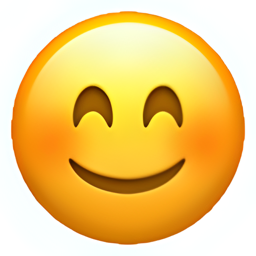
Name: smiling face with smiling eyes
Emoji: 😊
Group: Smileys & Emotion
Sub-group: face-smiling